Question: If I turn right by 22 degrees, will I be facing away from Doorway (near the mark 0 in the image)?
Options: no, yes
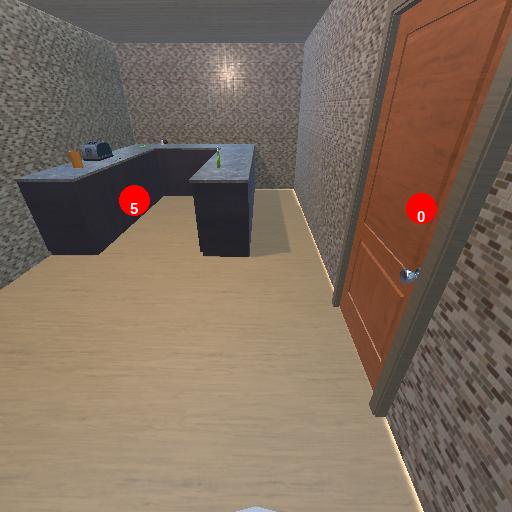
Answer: no